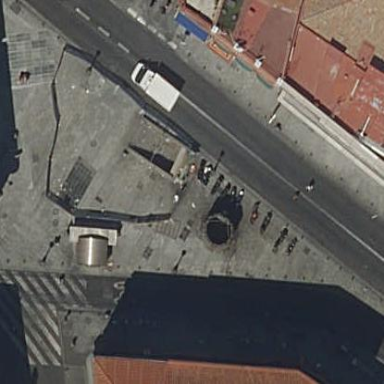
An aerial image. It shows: Pedestrian square area.